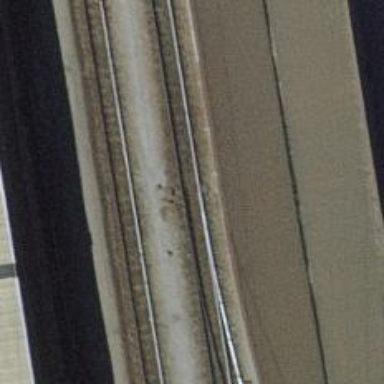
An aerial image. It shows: Railway switch.